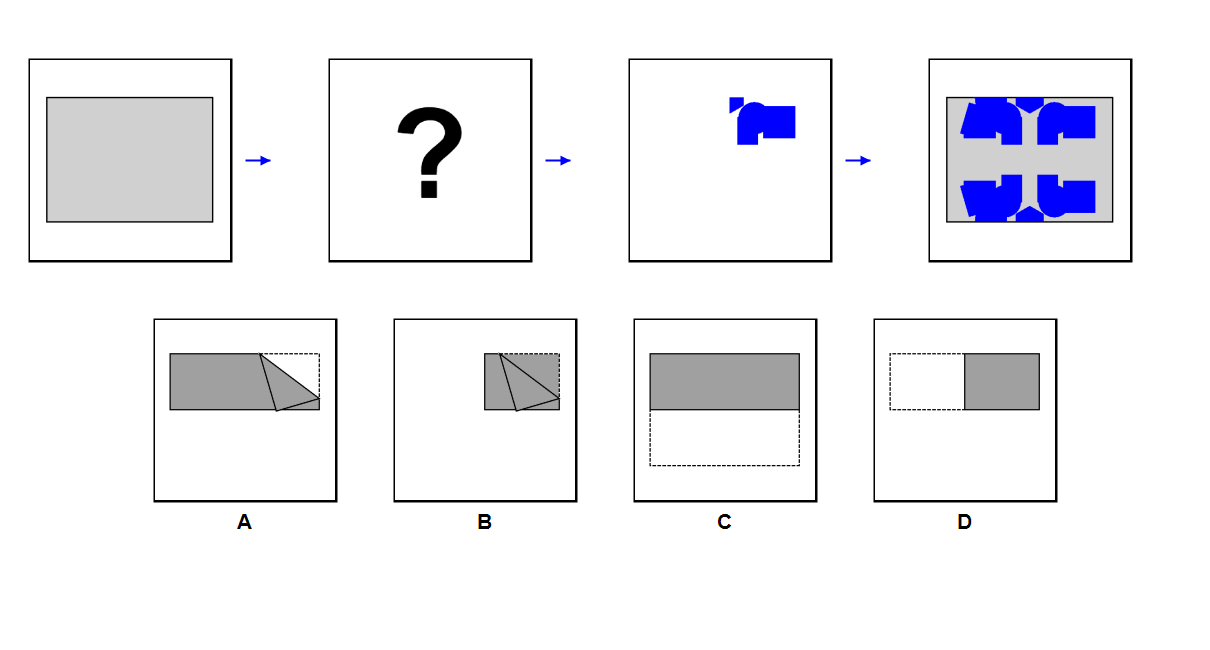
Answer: A